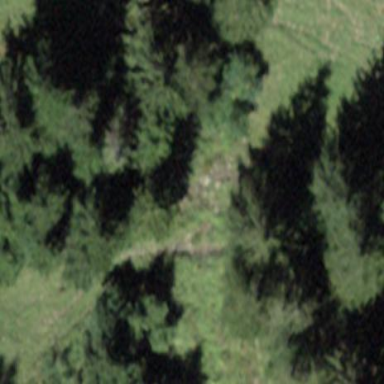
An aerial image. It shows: Forest area.